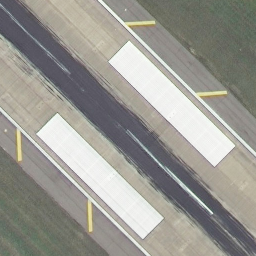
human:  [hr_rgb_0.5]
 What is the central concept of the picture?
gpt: runway